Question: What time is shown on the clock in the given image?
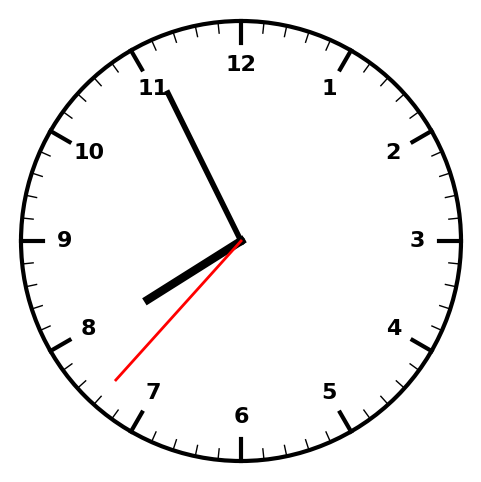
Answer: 07:55:37